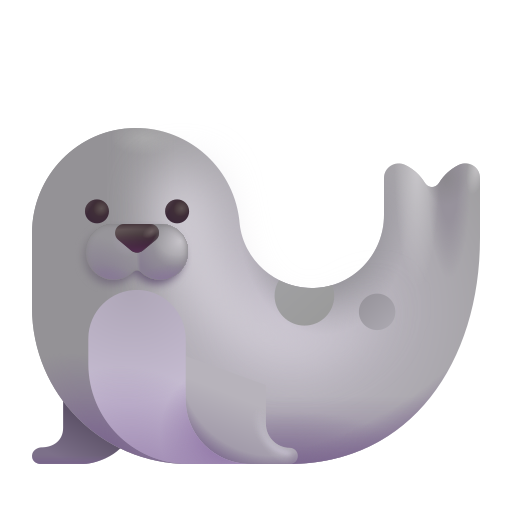
seal color